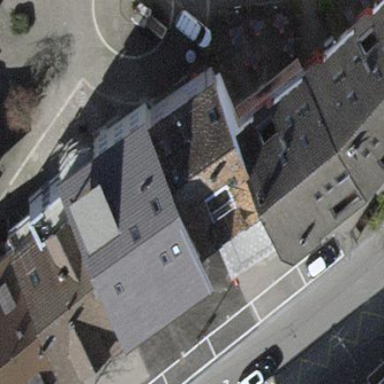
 and the overall color scheme is white smoke."